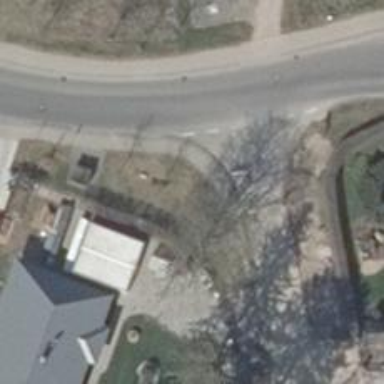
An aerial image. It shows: Sidewalk along the footway.